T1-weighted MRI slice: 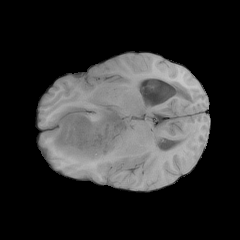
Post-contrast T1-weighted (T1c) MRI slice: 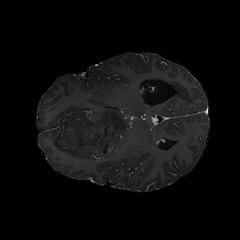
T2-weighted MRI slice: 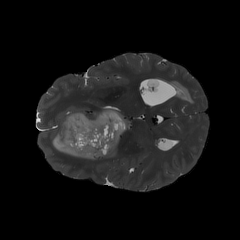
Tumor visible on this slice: yes